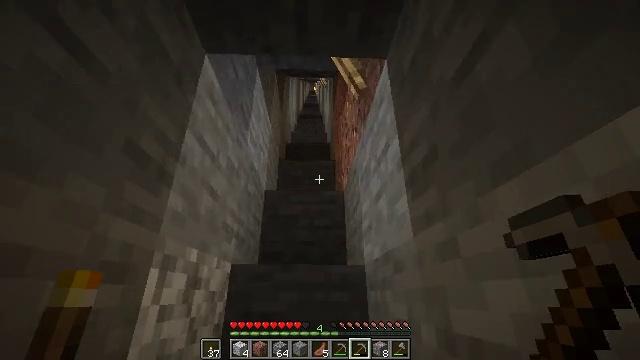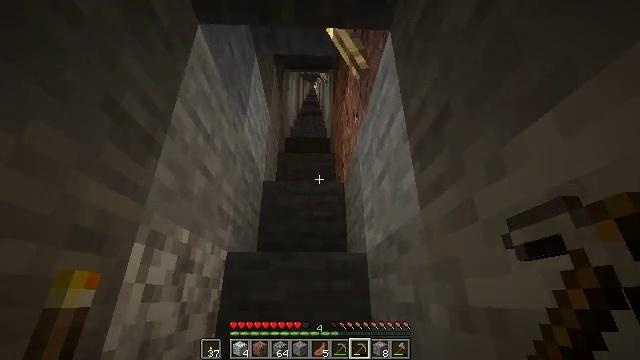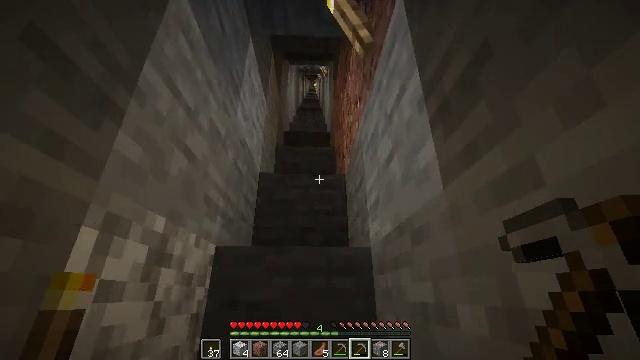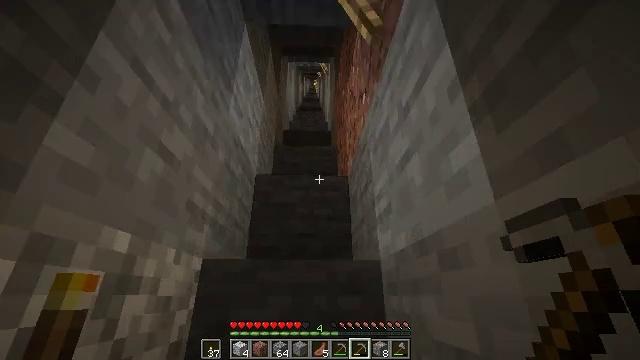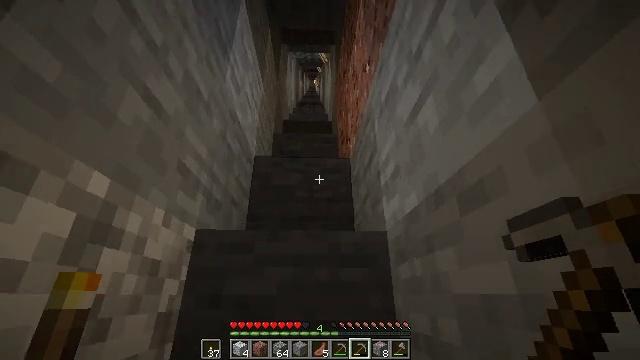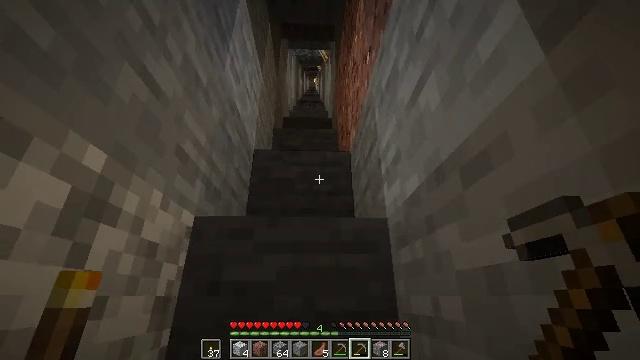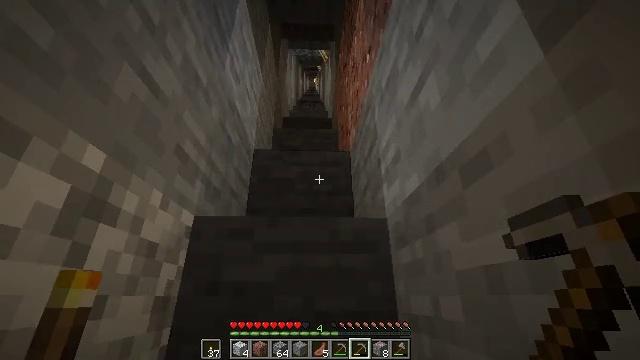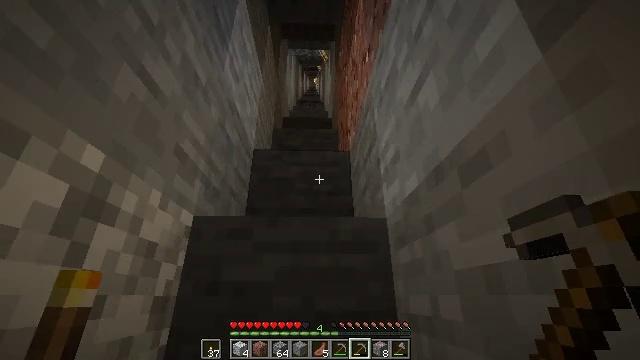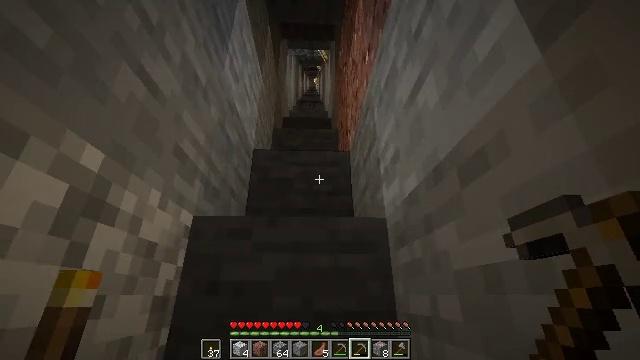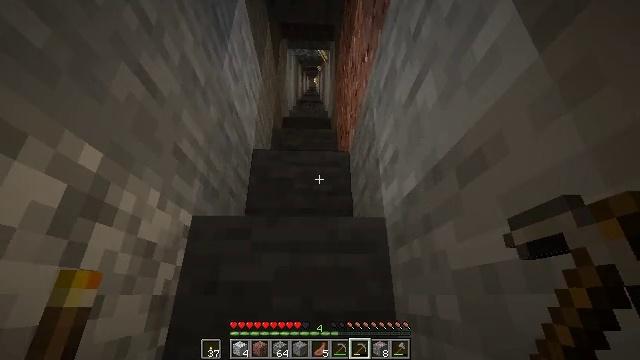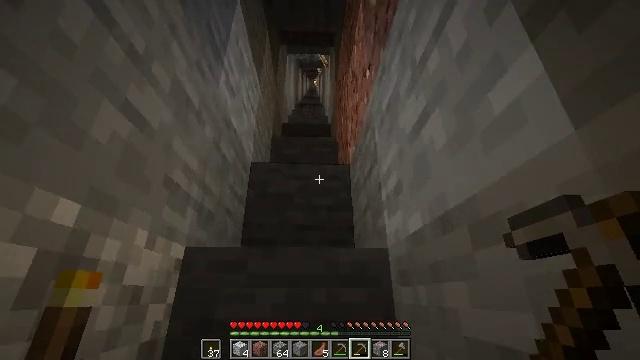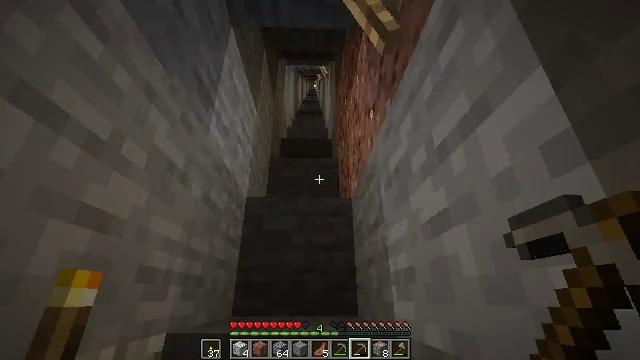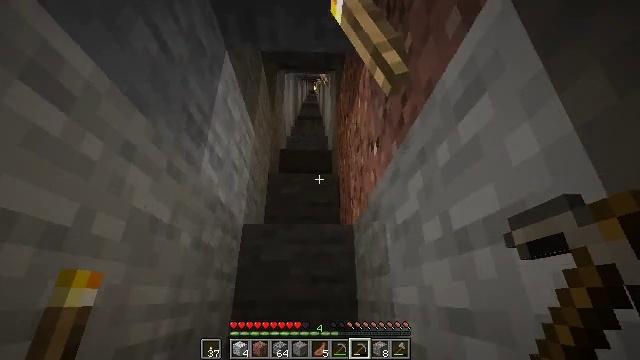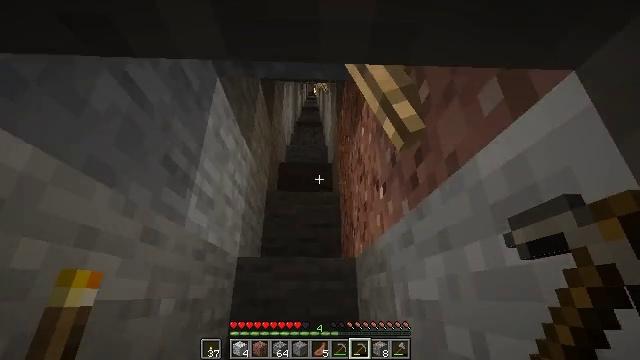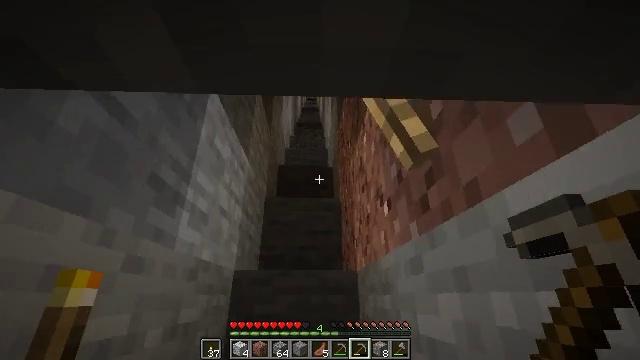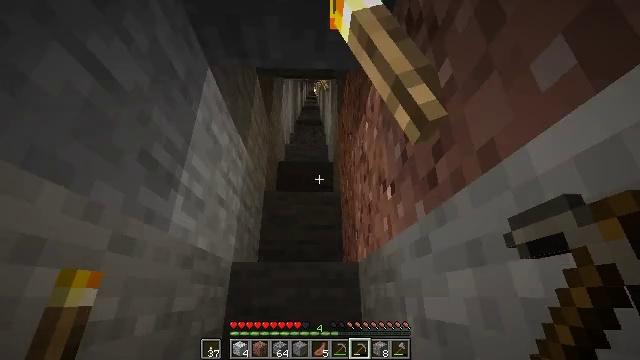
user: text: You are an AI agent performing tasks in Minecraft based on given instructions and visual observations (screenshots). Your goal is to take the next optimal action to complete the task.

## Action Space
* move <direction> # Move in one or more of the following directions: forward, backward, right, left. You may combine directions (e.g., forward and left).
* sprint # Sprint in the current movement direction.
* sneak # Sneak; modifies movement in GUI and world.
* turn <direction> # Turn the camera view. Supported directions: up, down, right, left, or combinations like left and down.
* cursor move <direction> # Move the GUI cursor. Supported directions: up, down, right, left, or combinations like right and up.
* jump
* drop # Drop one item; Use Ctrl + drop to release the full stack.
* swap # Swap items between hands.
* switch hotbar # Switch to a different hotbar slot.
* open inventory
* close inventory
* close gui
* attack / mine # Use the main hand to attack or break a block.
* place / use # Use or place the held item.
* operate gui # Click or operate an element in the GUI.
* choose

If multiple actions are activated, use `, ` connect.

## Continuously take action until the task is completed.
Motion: motion action
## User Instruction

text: Drop gravel.
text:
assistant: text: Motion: move forward
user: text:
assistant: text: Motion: move forward, jump
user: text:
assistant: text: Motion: move forward, jump
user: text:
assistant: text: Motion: move forward, jump
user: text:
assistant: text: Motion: move forward
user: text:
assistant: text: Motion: move forward
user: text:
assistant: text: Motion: move forward
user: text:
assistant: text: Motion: move forward
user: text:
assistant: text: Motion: move forward
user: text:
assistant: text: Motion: move forward, jump
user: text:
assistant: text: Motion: move forward, jump
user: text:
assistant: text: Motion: move forward, jump
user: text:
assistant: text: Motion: move forward, jump
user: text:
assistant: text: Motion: move forward, jump
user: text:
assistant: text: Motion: move forward
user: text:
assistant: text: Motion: move forward
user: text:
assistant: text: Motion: move forward
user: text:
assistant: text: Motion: move forward
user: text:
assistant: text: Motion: move forward
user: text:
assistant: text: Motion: move forward, jump
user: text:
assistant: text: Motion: move forward, jump
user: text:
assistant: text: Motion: move forward, jump
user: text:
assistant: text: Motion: move forward, jump
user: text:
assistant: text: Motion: move forward, jump
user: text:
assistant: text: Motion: move forward
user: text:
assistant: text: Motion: move forward
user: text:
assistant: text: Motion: move forward
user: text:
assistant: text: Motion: move forward
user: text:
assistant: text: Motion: move forward
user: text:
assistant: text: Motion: move forward, jump